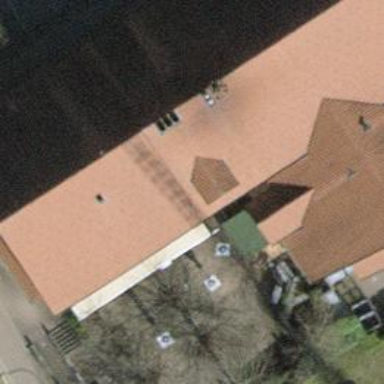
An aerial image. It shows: Restaurant.